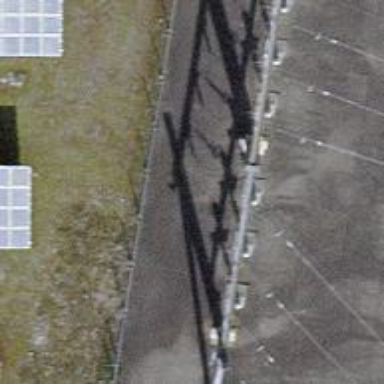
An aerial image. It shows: Insulator used in power equipment.